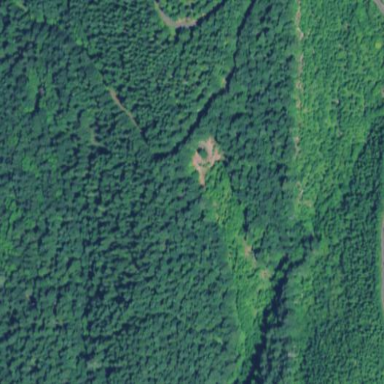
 likely man-made clearing in the landscape."